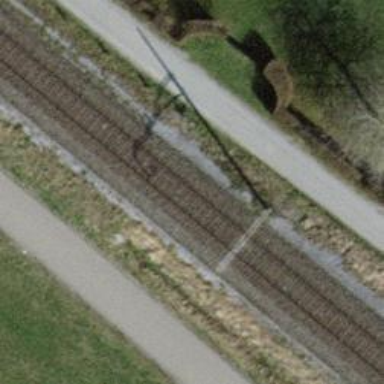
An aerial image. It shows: Railway milestone.